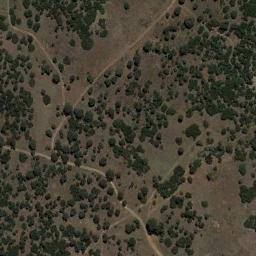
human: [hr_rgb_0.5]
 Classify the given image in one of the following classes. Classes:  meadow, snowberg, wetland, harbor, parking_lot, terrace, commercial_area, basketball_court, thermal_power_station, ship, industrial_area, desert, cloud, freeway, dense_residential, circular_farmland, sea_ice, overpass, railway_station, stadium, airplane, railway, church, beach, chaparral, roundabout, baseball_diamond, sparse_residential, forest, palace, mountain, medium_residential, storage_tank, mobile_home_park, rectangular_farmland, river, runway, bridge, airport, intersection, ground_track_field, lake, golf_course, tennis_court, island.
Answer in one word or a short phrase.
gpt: chaparral